Question: Background: I have a winForm app that registers a user in the database based on the information provided, auto-generates a random password and username, and e-mails the user a link to take an application based on the marketing company selected.
Problem:
-
How do I fix this issue
Here's a screenshot of the web app:

Here's the code of the Send_Button_Click method off default.asx.vb:
'''
Private Sub Send_Button_Click(ByVal sender As System.Object, ByVal e As System.EventArgs) Handles Send_Button.Click
'TODO Add code to validate that all selections that are reaquired are met.
'ccemail and the additional message are not required
Dim firstname As String = txtFirstName.Text
Dim lastname As String = txtLastName.Text
Dim ccEmail As String = txtccEmail.Text
Dim sb As New StringBuilder
sb.AppendLine("<?xml version=""1.0"" encoding=""utf-8""?>")
sb.AppendLine("<root>")
sb.AppendLine("<MarketingCompany>")
sb.AppendLine("<MarketingCompanyName>")
''Get Marketing Company Short Name
Dim splitMC As String() = Split(marketingCo.SelectedItem, "|")
Dim MCShort As String = Trim(splitMC(0))
sb.AppendLine(String.Format("<MCNAme>{0}</MCNAme>", MCShort))
'sb.AppendLine(String.Format("<MCNAme>{0}</MCNAme>", My.Settings.MarketingCompanyShortName))
sb.AppendLine(String.Format("<ccEmail>{0}</ccEmail>", txtccEmail.Text))
sb.AppendLine(String.Format("<emailMessage>{0}</emailMessage>", txtMessage.Text))
sb.AppendLine(String.Format("<MarketerName>{0}</MarketerName>", txtMarketerName.Text))
sb.AppendLine("<agent>")
sb.AppendLine(String.Format("<FirstName>{0}</FirstName>", txtFirstName.Text))
sb.AppendLine(String.Format("<LastName>{0}</LastName>", txtLastName.Text))
sb.AppendLine(String.Format("<Email>{0}</Email>", txtEmail.Text))
sb.AppendLine("<CRMGuid>123456</CRMGuid>")
Dim spltBundles() As String
For Each item In bundles.Items
If Trim(item) <> "" Then
spltBundles = Split(item, "|")
sb.AppendLine("<ContractingOpportunity>")
sb.AppendLine(String.Format("<Carrier>{0}</Carrier>", Trim(spltBundles(0))))
sb.AppendLine(String.Format("<ContractingOpportunityName>{0}</ContractingOpportunityName>", Trim(spltBundles(1))))
sb.AppendLine("</ContractingOpportunity>")
End If
Next
sb.AppendLine("</agent>")
sb.AppendLine("</MarketingCompanyName>")
sb.AppendLine(" </MarketingCompany>")
sb.AppendLine(" </root>")
Dim xmlStr = sb.ToString
Dim int1 As Boolean = proxy.AddContractOpportunity(xmlStr.ToString, "test", "test")
MsgBox("aComp Invitation Sent! :)")
End Sub
'''
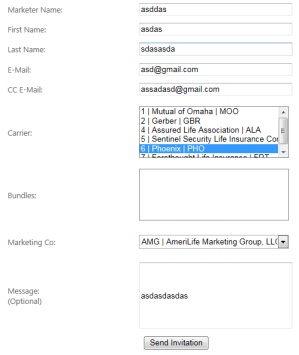
Answer: For your first question, you can use the OnSelectedIndexChanged event for lbCarriers.
Regarding the missing data question when you submit, you should use some sort of validation on the submitted page. ASP.Net includes <URL> that make the job easy. At the simplest level, you can set your form controls to be required and that will allow the form to prompt the user to fill out all the required fields before your code-behind events will fire.